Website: macys
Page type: delivery-shipping
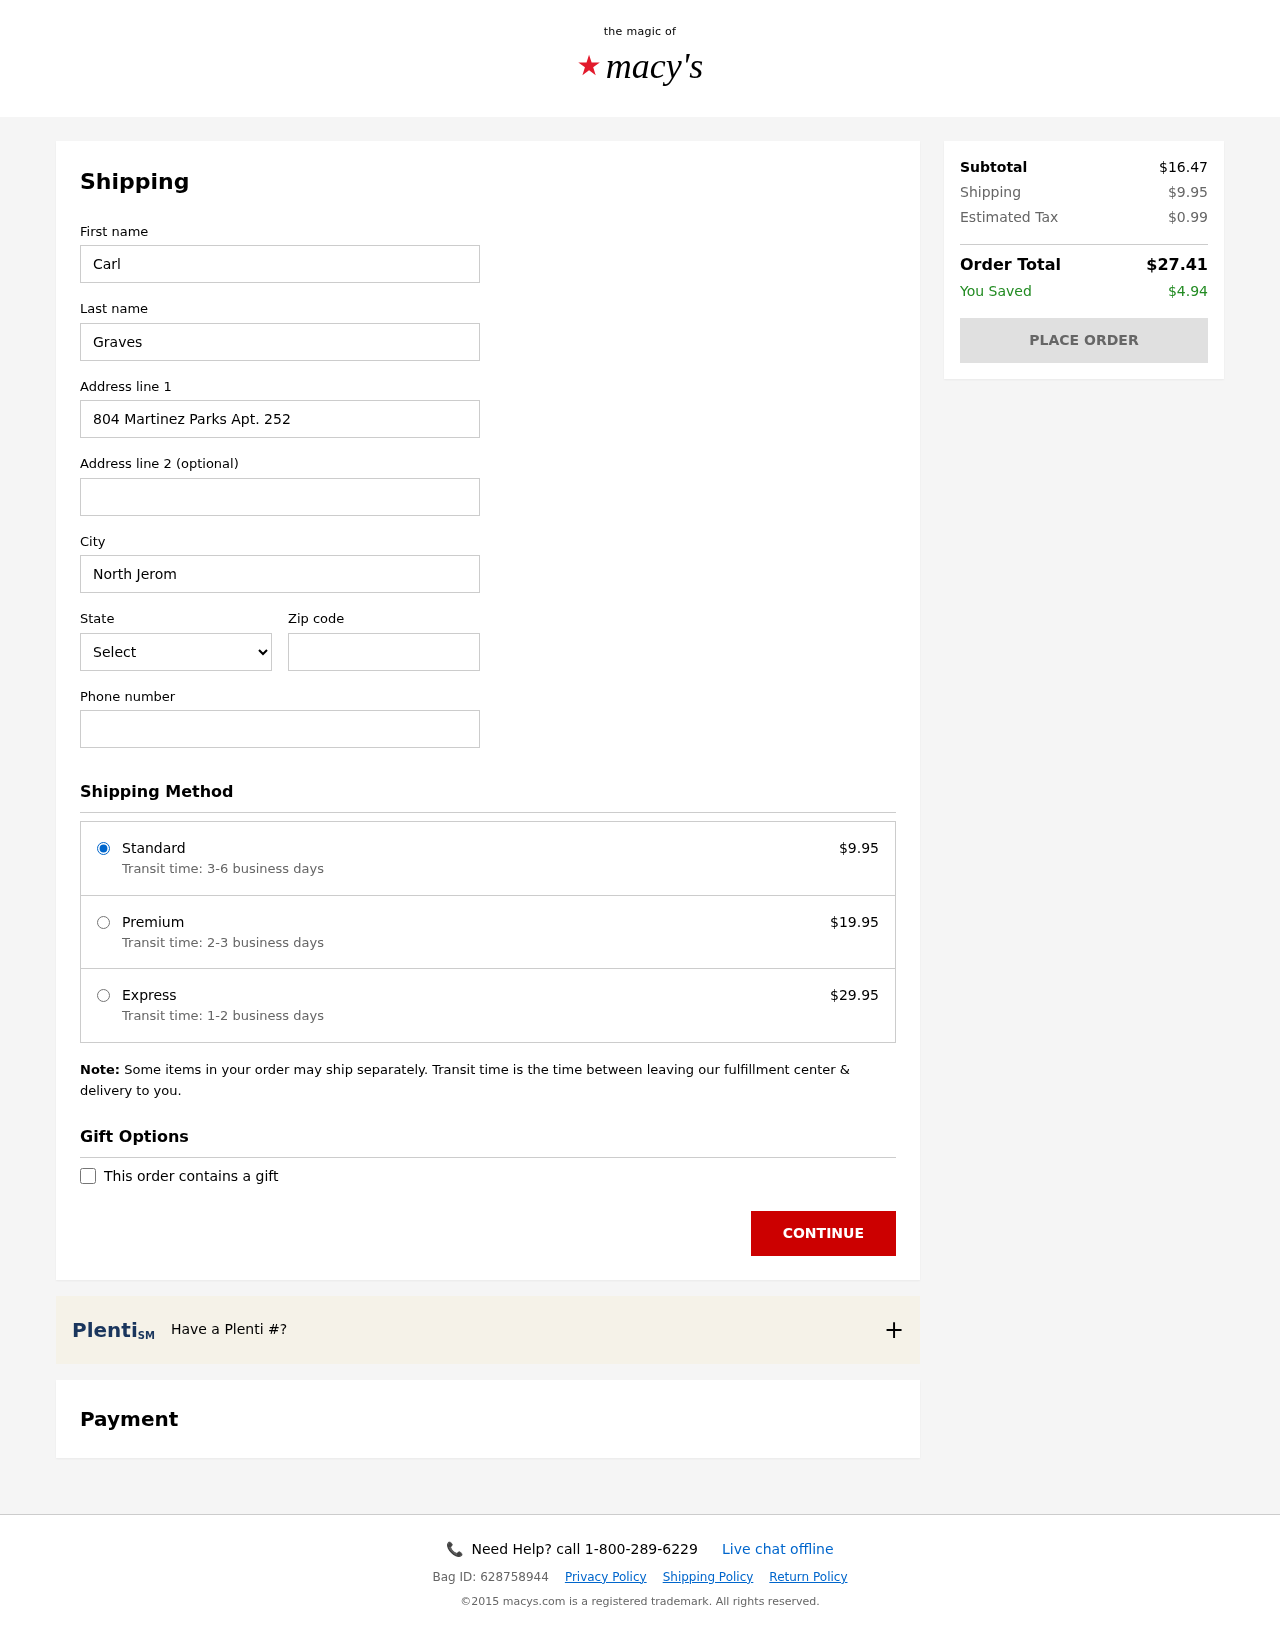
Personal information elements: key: PII_CITY
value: North Jerometon
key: PII_FIRSTNAME
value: Carl
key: PII_LASTNAME
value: Graves
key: PII_PHONE
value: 3045082284
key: PII_POSTCODE
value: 34375
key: PII_STATE_ABBR
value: SD
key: PII_STREET
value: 804 Martinez Parks Apt. 252
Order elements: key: ORDER_SHIPPING_COST
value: $9.95
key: ORDER_SHIPPING_PREMIUM
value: $19.95
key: ORDER_SHIPPING_EXPRESS
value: $29.95
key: ORDER_SUBTOTAL
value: $16.47
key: ORDER_TAX
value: $0.99
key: ORDER_TOTAL
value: $27.41
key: ORDER_SAVINGS
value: $4.94